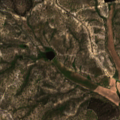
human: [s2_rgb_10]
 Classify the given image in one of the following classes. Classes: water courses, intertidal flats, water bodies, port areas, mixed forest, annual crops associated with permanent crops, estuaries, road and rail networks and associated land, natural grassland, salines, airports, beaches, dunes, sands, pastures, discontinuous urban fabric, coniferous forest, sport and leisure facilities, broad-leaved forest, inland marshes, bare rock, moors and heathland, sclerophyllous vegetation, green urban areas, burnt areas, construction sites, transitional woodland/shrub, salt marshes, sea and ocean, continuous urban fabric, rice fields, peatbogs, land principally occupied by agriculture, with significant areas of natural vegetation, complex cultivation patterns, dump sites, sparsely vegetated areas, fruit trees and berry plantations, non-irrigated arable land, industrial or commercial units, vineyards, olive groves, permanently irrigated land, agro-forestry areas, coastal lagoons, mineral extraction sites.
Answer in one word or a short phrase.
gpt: rice fields, broad-leaved forest, transitional woodland/shrub